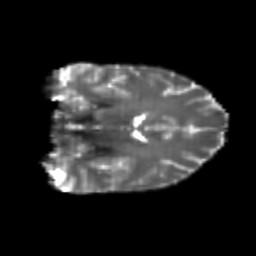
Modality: T2w
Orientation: coronal
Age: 24
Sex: female
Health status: healthy
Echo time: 0.074 s